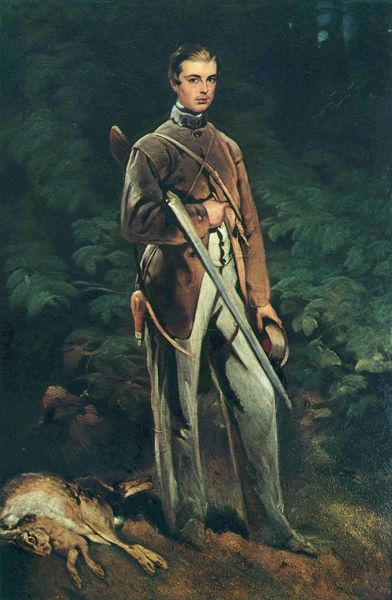
Titel: Porträt des Max von Fabrice
Künstler: Louis Ferdinand von Rayski
Standort: Köln
Institution: Wallraf-Richartz-Museum
Schlagwörter: baum, blätter, dunkel, gemälde, mann, vogel, grün, braun, hut, nacht, blick, tier, tiere, anzug, hose, jacke, jung, kleidung, kragen, stehen, tod, tot, bildnis, portrait, porträt, öl, natur, gebüsch, haare, mantel, stehend, potrait, wald, hase, hasen, fell, füße, schuhe, stab, wild, weste, schwert, leichen, soldat, waffe, jagd, fuchs, junger mann, beute, hirsch, jäger, gewehr, waldboden, flinte, schießen, pulver, schießpulver, im wald, gewher, hasse, erlegter hirsch, willd, pulverbüchse, junge, tote hasen, adoleszenz